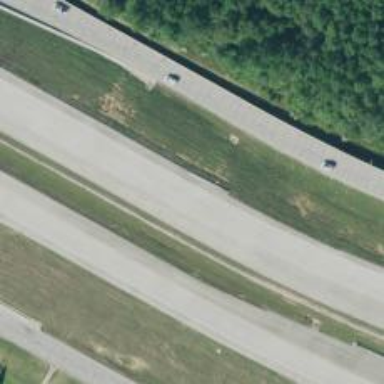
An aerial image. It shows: View of motorway.